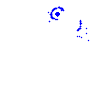
Particle: kaon